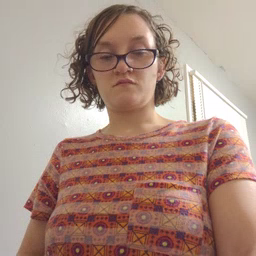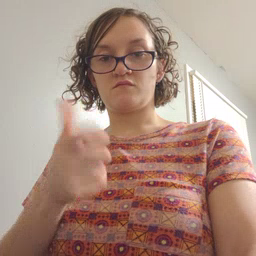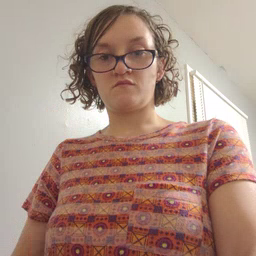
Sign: fast